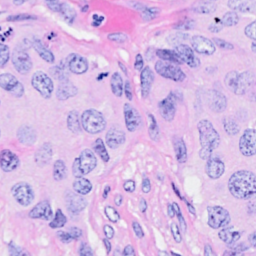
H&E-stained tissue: Breast